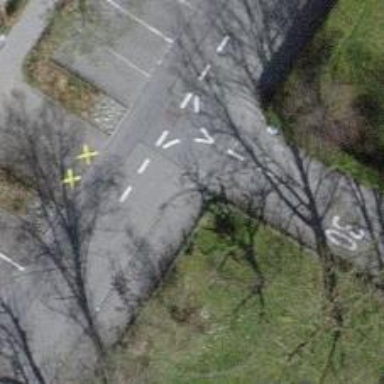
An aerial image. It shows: Kerb serving as barrier.